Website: bh-photo
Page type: billing-address
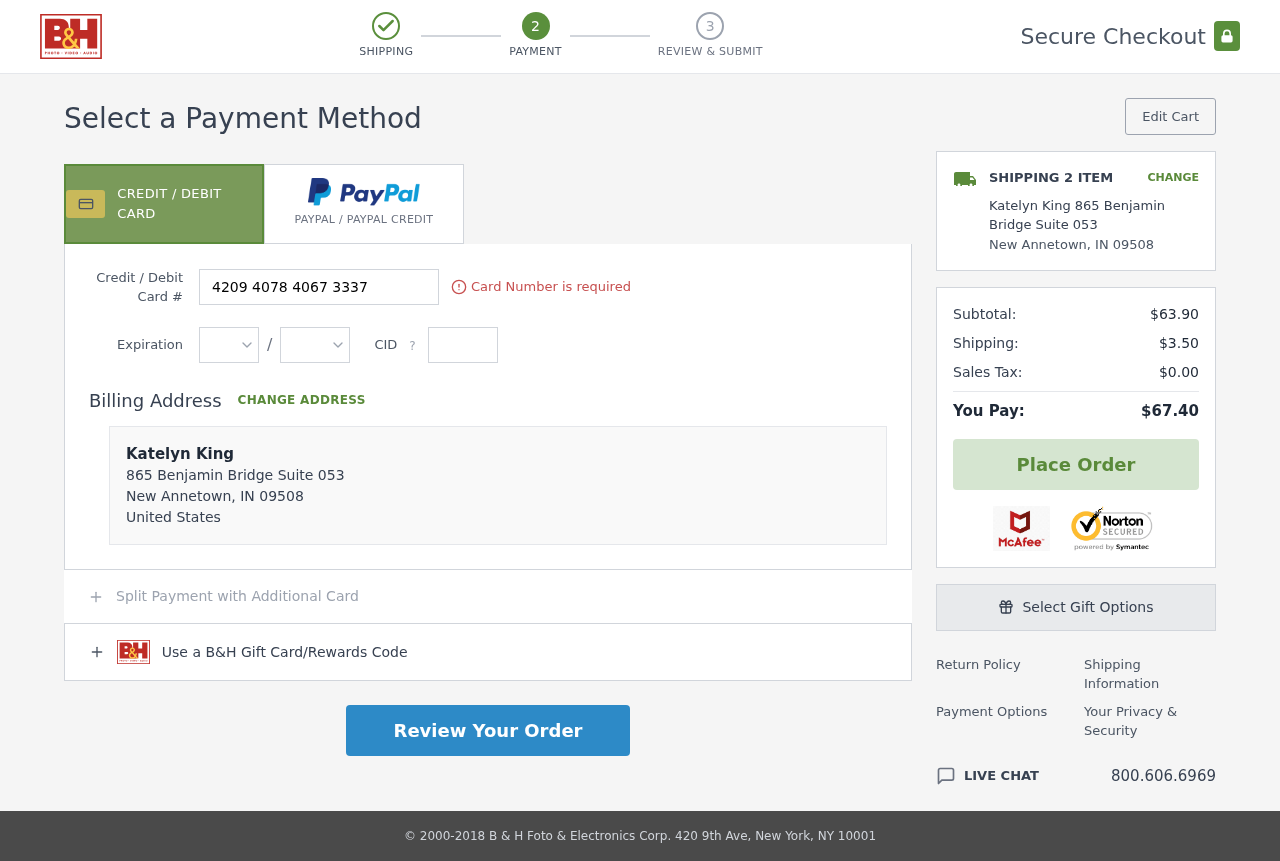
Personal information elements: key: PII_CARD_CVV
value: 410
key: PII_CARD_EXPIRY_MONTH
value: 10
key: PII_CARD_EXPIRY_YEAR
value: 29
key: PII_CARD_NUMBER
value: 4209 4078 4067 3337
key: PII_CITY
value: New Annetown
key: PII_COUNTRY
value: United States
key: PII_FULLNAME
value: Katelyn King
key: PII_FULLNAME2
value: Katelyn King
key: PII_POSTCODE
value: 09508
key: PII_STATE_ABBR
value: IN
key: PII_STREET
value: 865 Benjamin Bridge Suite 053
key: PII_POSTCODE_FULL
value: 09508
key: PII_POSTCODE_NUMERIC
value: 9508
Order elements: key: ORDER_NUM_ITEMS
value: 2
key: ORDER_SUBTOTAL
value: $63.90
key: ORDER_SHIPPING_COST
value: $3.50
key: ORDER_TAX
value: $0.00
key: ORDER_TOTAL
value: $67.40